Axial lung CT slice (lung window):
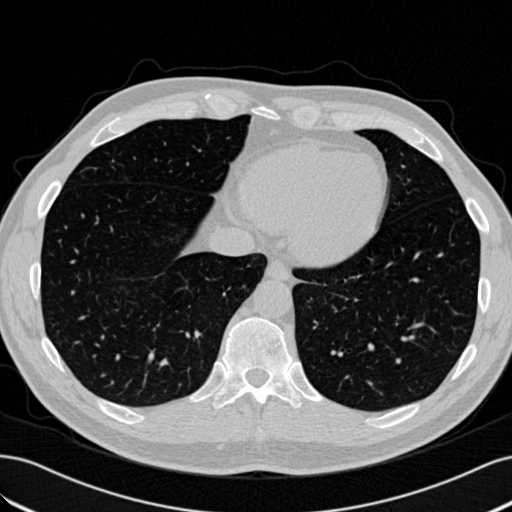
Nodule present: no